Aerial crown-view tile of a tropical tree (Barro Colorado Island, Panama), acquired 20241112:
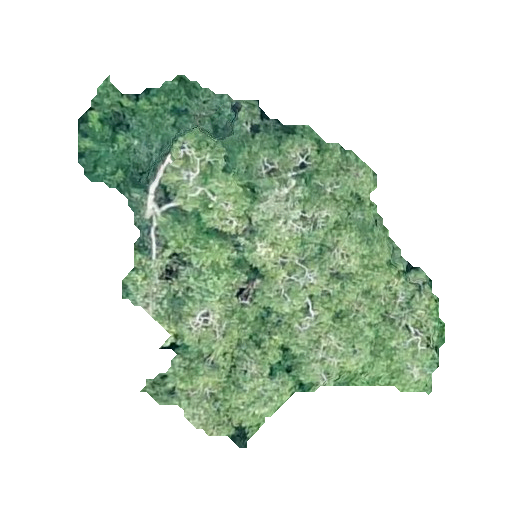
Species: Hura crepitans
GBIF accepted scientific name: Hura crepitans
Crown area: 126.888 m²